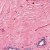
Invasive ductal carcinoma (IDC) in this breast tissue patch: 0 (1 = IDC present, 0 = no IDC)